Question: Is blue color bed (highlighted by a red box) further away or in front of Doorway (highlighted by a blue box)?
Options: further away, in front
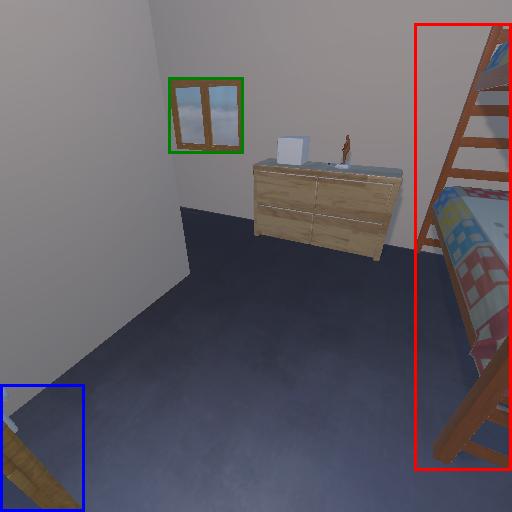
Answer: further away